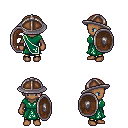
a pixel art fantasy rpg character, female body template, human, dark skin, sash dress, gold greaves, red long mohawk hairstyle, chain helm, shield, four views (front, back, left, right), 2x2 character sprite sheet, small pixel art, hard edges, no anti-aliasing